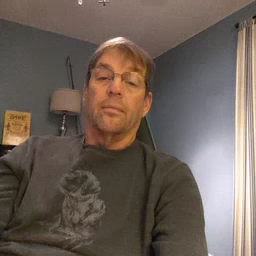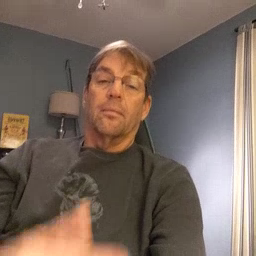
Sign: please